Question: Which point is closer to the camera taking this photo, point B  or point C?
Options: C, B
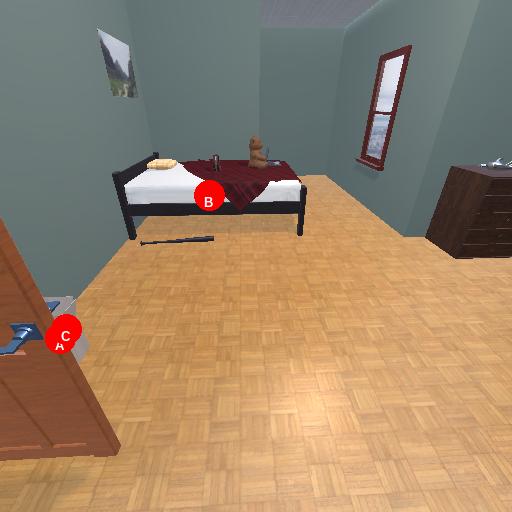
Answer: C